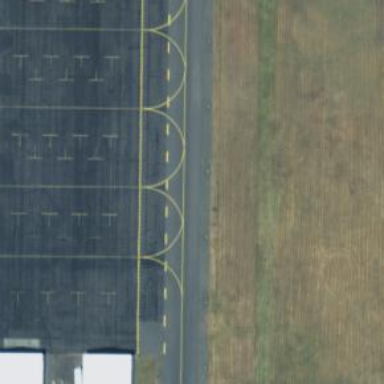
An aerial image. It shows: View of taxiway at the airport.